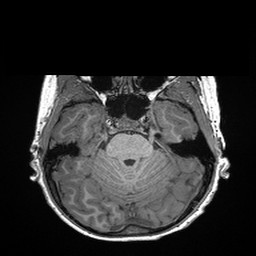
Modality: T1w
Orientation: coronal
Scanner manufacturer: siemens
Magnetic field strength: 3 T
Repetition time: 2.3 s
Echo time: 0.00298 s